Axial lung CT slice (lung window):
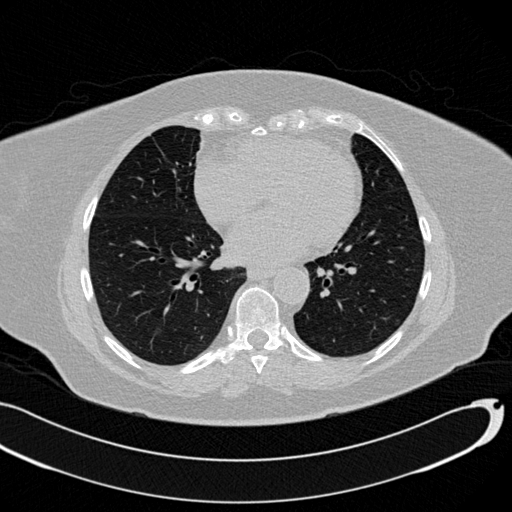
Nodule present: no